Interaction volume radius: 5 \u00c5
Interaction volume height: 10 \u00c5
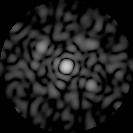
Disorder parameter: 0.6334